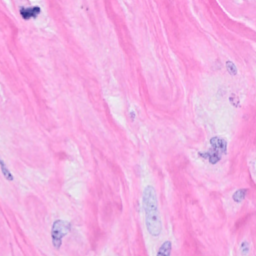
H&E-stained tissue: Breast